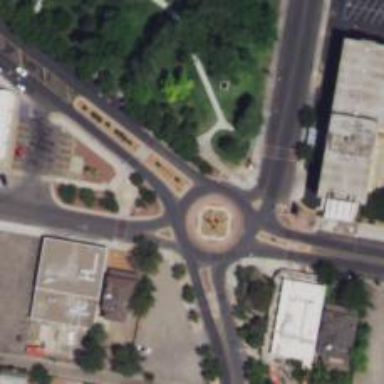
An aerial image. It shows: Roundabout on primary highway.